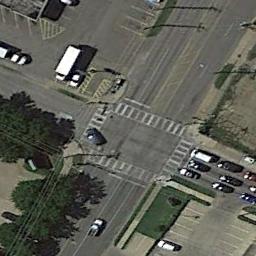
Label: intersection